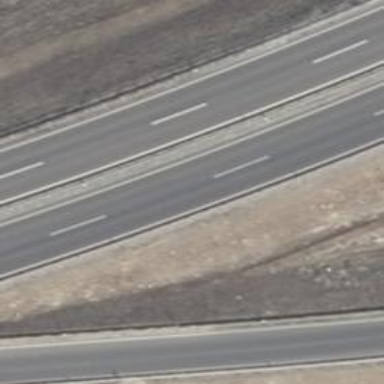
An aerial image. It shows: Asphalt motorway link.